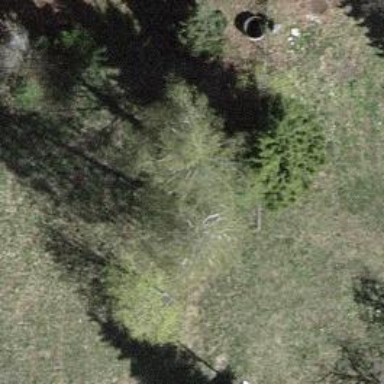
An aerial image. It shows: Broadleaved tree with lush leaves.